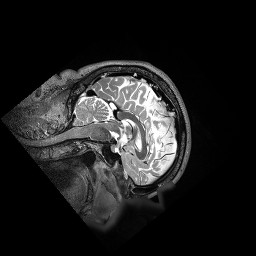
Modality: T2w
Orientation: sagittal
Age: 60
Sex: female